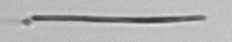
Label: fiber